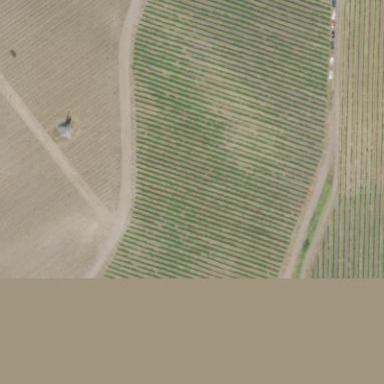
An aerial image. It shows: Vineyard growing grapes.